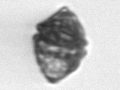
Label: Kryptoperidinium_triquetrum